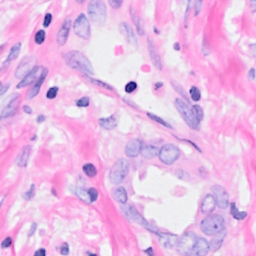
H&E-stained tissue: Breast